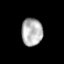
Tissue: prostate
Cell type: Epithelial cells
Senescence score: 0.3138
Nuclear area (px): 572
Mean DAPI intensity: 179.369